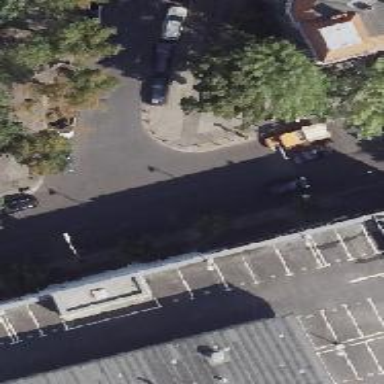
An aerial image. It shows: Unmarked crossing on footway.